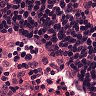
Metastatic tissue present: no